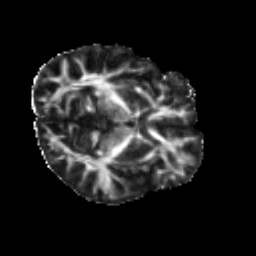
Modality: FA
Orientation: axial
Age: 24
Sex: female
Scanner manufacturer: ge
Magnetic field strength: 3 T
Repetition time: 7.8 s
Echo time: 0.0606 s